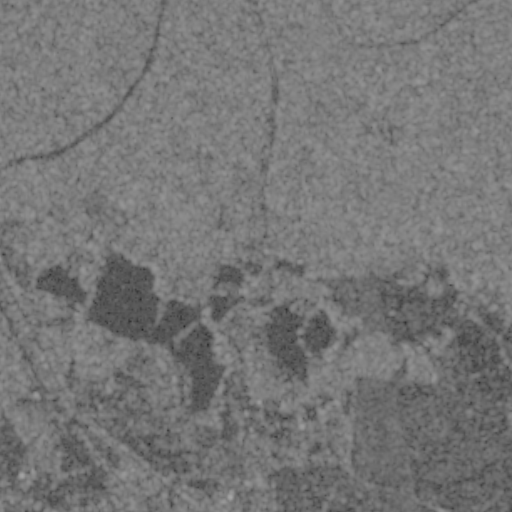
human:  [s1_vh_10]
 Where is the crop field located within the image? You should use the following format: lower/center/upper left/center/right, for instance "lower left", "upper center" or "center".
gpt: The crop field is located in the lower left of the image.
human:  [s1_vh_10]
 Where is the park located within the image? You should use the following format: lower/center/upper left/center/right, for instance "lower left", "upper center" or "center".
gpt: The park is located in the lower center of the image.
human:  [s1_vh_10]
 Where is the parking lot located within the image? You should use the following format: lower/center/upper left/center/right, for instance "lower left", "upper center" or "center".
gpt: The parking lot is located in the lower left of the image.
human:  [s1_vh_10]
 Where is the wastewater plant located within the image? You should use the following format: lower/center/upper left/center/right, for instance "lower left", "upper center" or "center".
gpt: The wastewater plant is located in the lower left of the image.
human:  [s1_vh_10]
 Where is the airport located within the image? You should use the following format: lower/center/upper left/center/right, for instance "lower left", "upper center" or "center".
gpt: There is no airport in the image.

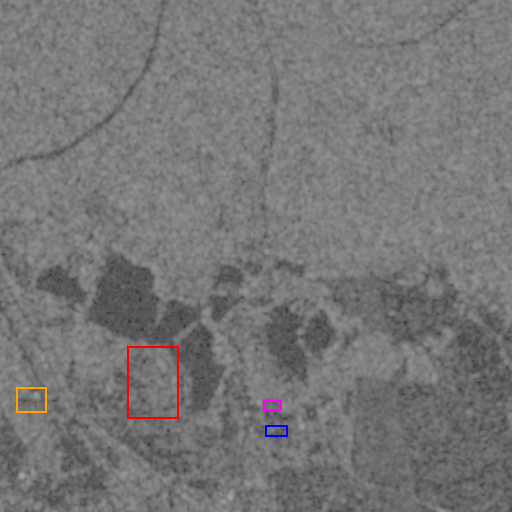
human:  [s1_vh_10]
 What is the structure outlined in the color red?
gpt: The structure outlined in red is a crop field.
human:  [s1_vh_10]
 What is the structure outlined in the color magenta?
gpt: The structure outlined in magenta is a park.
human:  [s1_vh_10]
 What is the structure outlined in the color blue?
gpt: The structure outlined in blue is a parking lot.
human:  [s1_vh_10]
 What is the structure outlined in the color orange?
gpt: The structure outlined in orange is a wastewater plant.
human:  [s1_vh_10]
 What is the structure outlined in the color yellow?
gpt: There is no yellow outline.